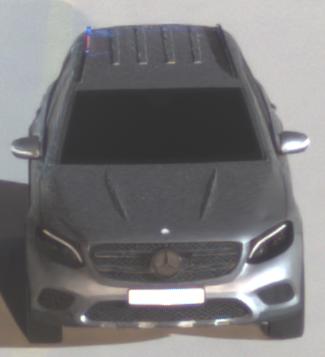
Make: Mercedes-Benz
Model: GLC 250
Detailed model: GLC (253)
Model produced from: 2015/09
Model produced until: 2018/05
Doors: 5
Color: gray
Road condition: dry road
Daytime: night
Contrast: high contrast